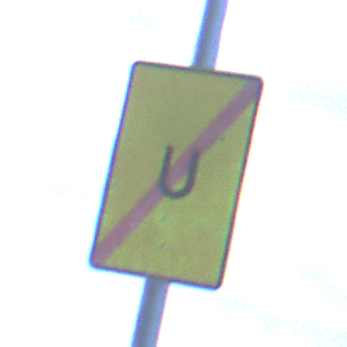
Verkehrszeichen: EndeUmleitung
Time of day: Dawn
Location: Outdoor (Urban)
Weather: PartlyCloudy
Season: NotSpecified
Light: Natural